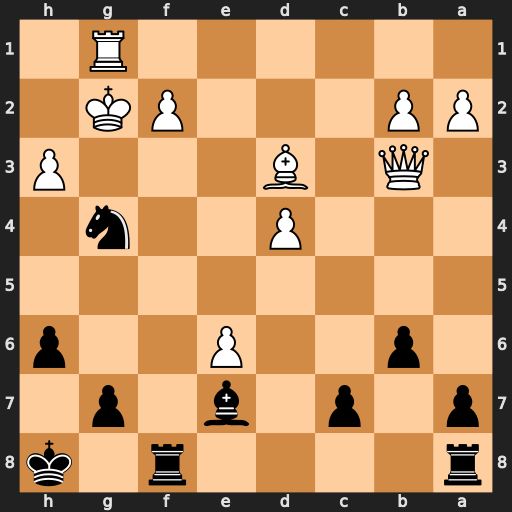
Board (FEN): r4r1k/p1p1b1p1/1p2P2p/8/3P2n1/1Q1B3P/PP3PK1/6R1
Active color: b
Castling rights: -
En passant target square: -
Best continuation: Rxf2+ Kg3 Raf8 Bg6 R8f6 hxg4 Bd6+